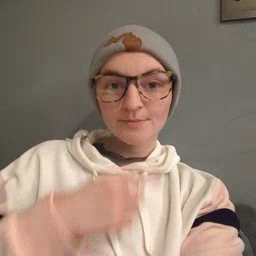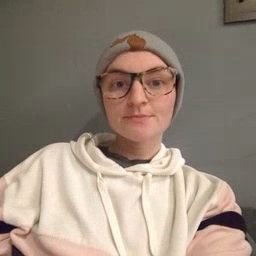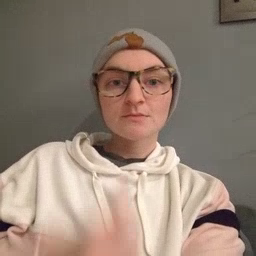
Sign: nose